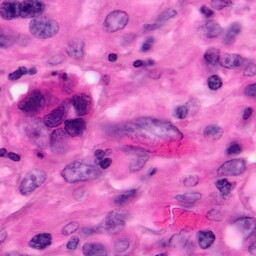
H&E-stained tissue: Pancreatic